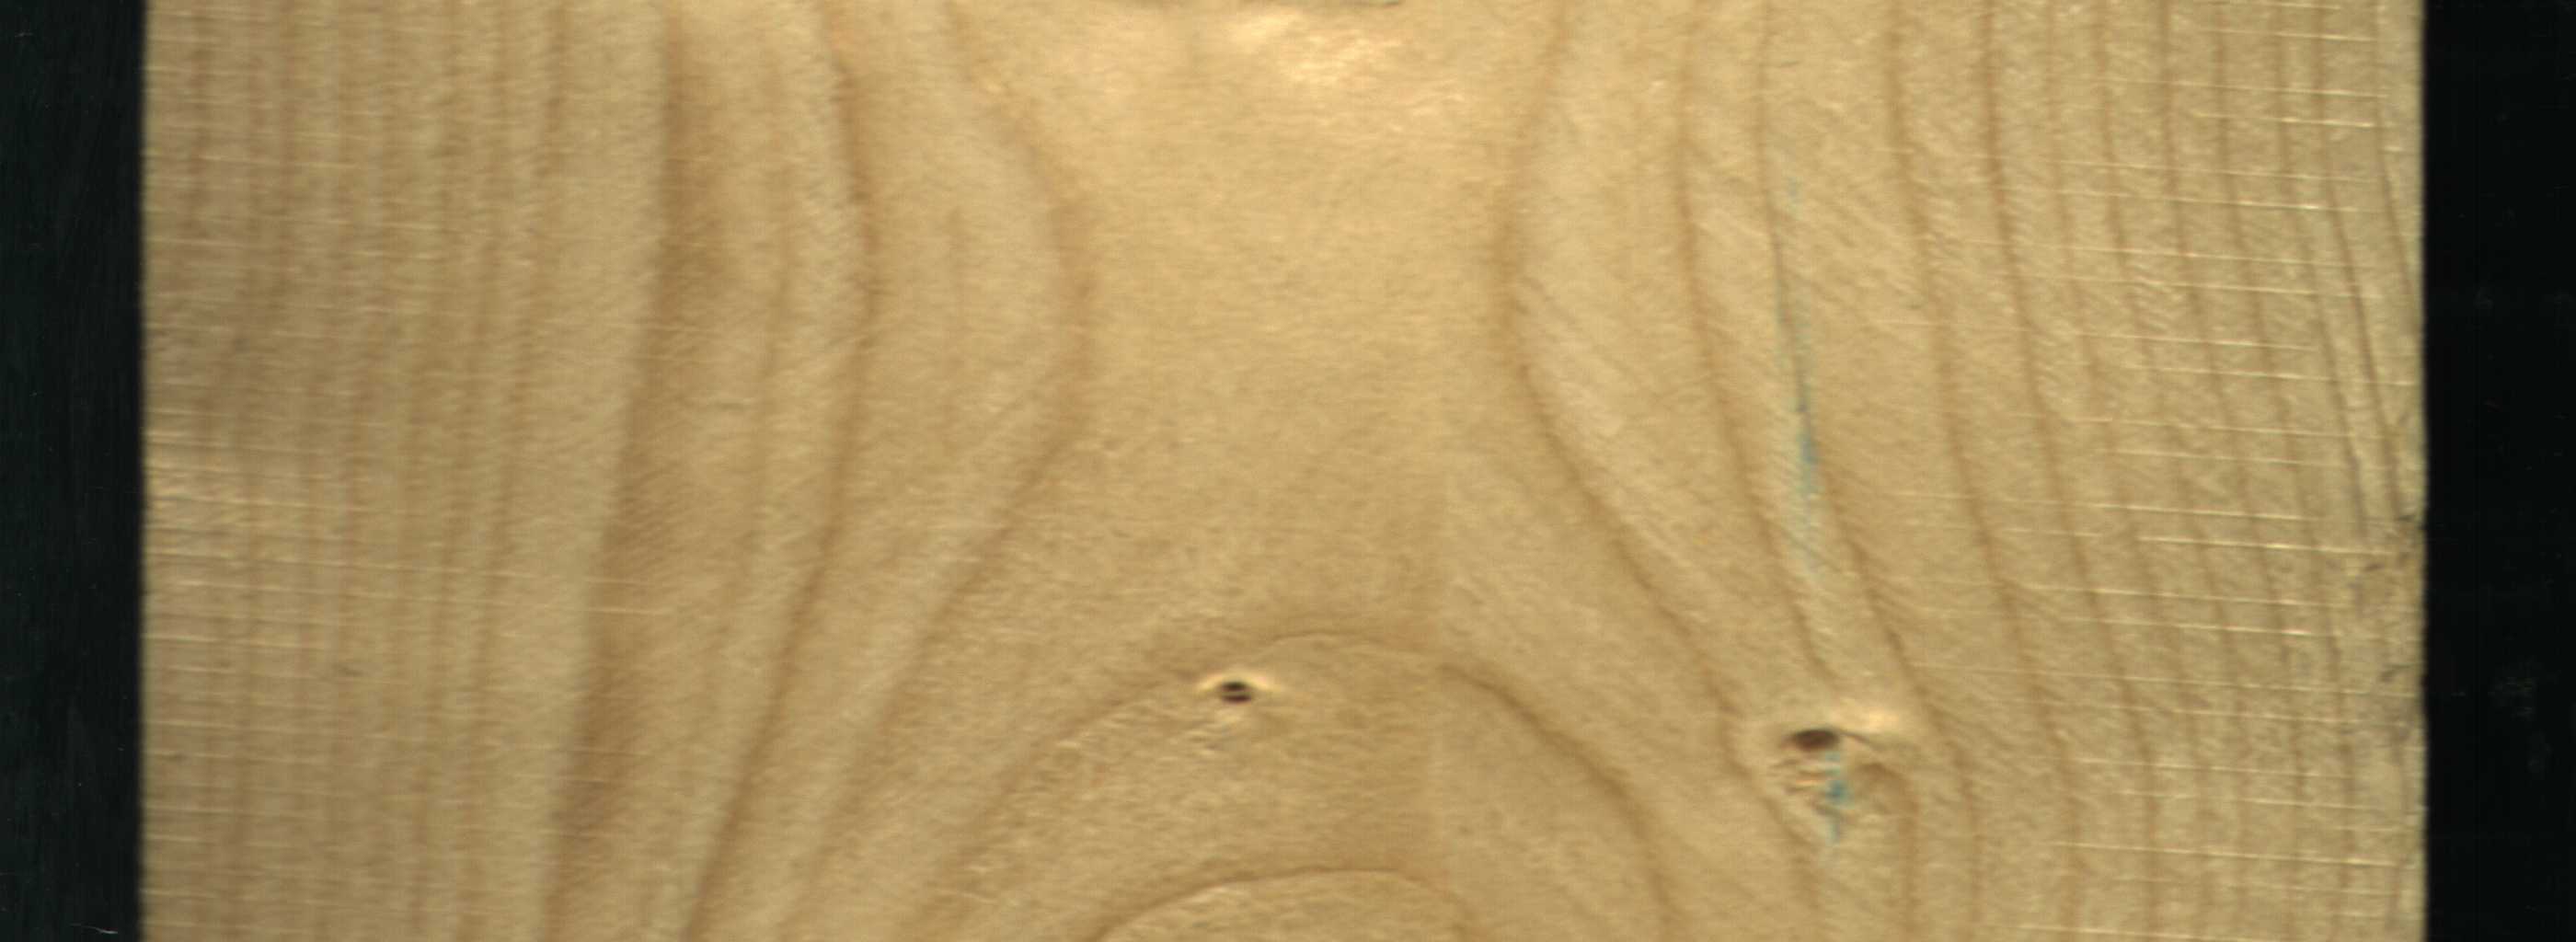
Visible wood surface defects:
Live_Knot
Live_Knot